Question: I want to add control into WPF Grid cell 0,0 just by using mouse&menus.
I can easily do it
- '<Label Grid.Column="0" Grid.Row="0"/>'-
To my surprise I found out . If I use drag&drop, control (yellow) is not inserted into specific cell of grid, but placed where I dropped it, ignoring cell boundaries (the grid is highlighted by orange):

How can I add control into cell 0,0 just by clicking in designer?
I've checked few online tutorials, authors always go the XAML way.
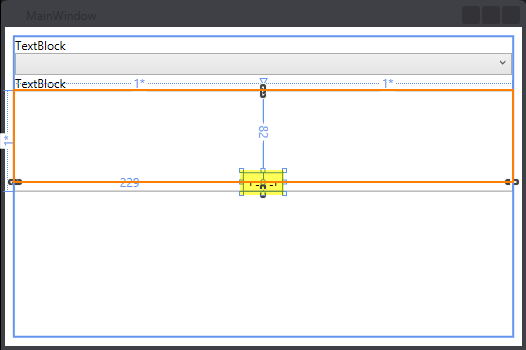
Answer: Here are your steps :
Refer attached: